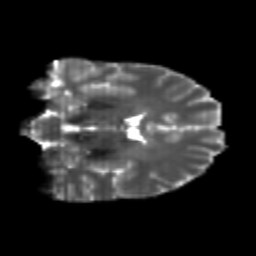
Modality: T2w
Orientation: coronal
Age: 22
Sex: male
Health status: healthy
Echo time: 0.074 s